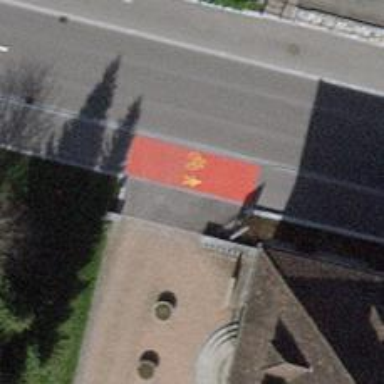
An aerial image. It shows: Uncontrolled crossing with surface markings on the road.